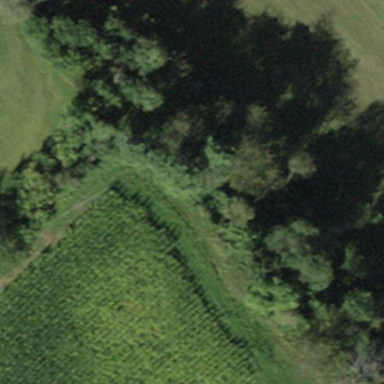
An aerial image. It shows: Woodland populated with broadleaved trees.